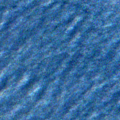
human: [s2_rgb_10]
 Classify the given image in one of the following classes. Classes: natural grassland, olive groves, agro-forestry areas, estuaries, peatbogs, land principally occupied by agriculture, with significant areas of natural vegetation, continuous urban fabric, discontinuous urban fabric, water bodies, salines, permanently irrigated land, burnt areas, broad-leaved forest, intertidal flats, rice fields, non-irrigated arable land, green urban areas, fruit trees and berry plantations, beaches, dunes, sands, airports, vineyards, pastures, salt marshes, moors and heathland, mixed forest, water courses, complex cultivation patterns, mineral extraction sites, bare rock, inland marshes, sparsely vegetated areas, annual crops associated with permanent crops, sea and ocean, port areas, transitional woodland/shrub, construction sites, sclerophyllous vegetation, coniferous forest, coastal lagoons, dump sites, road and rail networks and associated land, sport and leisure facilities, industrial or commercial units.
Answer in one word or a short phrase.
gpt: sea and ocean